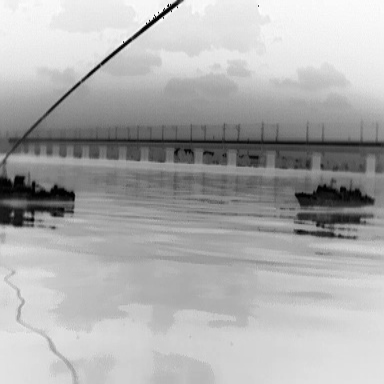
There are two warships in the infrared image.